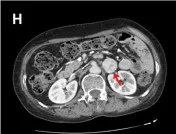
Patient 4. Red arrow indicate tumor mass.
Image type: radiology (ct)